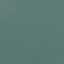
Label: SeaLake